Question: I have an NxN array (t_field), with cells that are filled with either 0 or 1.
I want to check if any neighbors of a Entity in range is filled or not.
Entity is a sequence of 1's that have a (row, start), (row, end), and I want to check the row above, the row bellow, but within the constrains of start-1 and end + 1:
'''
contacts = [t_field[row_n - 1][start-1:end+2],
t_field[row_n + 1][start-1:end+2]]
'''
But if I'm at row 0 I don't want it to check row-1, since this would look at the end of the grid. in that case it would only check row 1; or vice versa, if row is n(the size of the grid), it would trow and IndexError when checking row+1
The same goes for start/end, if the start is 0 I don't want to check -1, since it would look at the opposite side of the grid. I just want check end+2. Or vice versa.
'''
start = column_n - length + 1
end = column_n
upperrow = row_n - 1
lowerrow = row_n + 1
if upperrow < 0:
upperrow = None
if lowerrow >= len(t_field):
lowerrow = None
leftside = start - 1
rightside = end + 2
if leftside < 0:
leftside = None
if rightside >= len(t_field):
rightside = None
if upperrow is not None and lowerrow is not None:
if leftside is not None and rightside is not None:
contacts = [t_field[upperrow][leftside:rightside],
t_field[lowerrow][leftside:rightside]]
elif leftside is None and rightside is not None:
contacts = [t_field[upperrow][0:rightside],
t_field[lowerrow][0:rightside]]
elif leftside is not None and rightside is None:
contacts = [t_field[upperrow][leftside:end + 1],
t_field[lowerrow][leftside:end + 1]]
elif upperrow is None and lowerrow is not None:
if leftside is not None and rightside is not None:
contacts = [t_field[lowerrow][leftside:rightside]]
elif leftside is None and rightside is not None:
contacts = [t_field[lowerrow][0:rightside]]
elif leftside is not None and rightside is None:
contacts = [t_field[lowerrow][leftside:end + 1]]
elif upperrow is not None and lowerrow is None:
if leftside is not None and rightside is not None:
contacts = [t_field[upperrow][leftside:rightside]]
elif leftside is None and rightside is not None:
contacts = [t_field[upperrow][0:rightside]]
elif leftside is not None and rightside is None:
contacts = [t_field[upperrow][leftside:end + 1]]
if any(itertools.chain(*contacts)):
return True
'''
This works fine, but it's utterly ugly. Very repetitive code, and very hard to read/understad what's going on.
As you can see, there's 3 lines that is what I want, and at least 30 that are what I had to write to make those 3 lines work.

In this image I show What I'm looking for. Entity is the gray area, the neighbors are the red area. I want to check if the neighbors are filled or not.
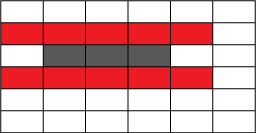
Answer: Assuming you put your code in a function:
'''
leftside = max(0, start -1)
rightside = min(end + 1, len(t_field) - 1)
if row >= 1:
if any(t_field[row -1][leftside:rightside]): return True
if row < len(t_field) - 1:
if any(t_field[row + 1][leftside:rightside]): return True
return False
'''